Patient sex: F
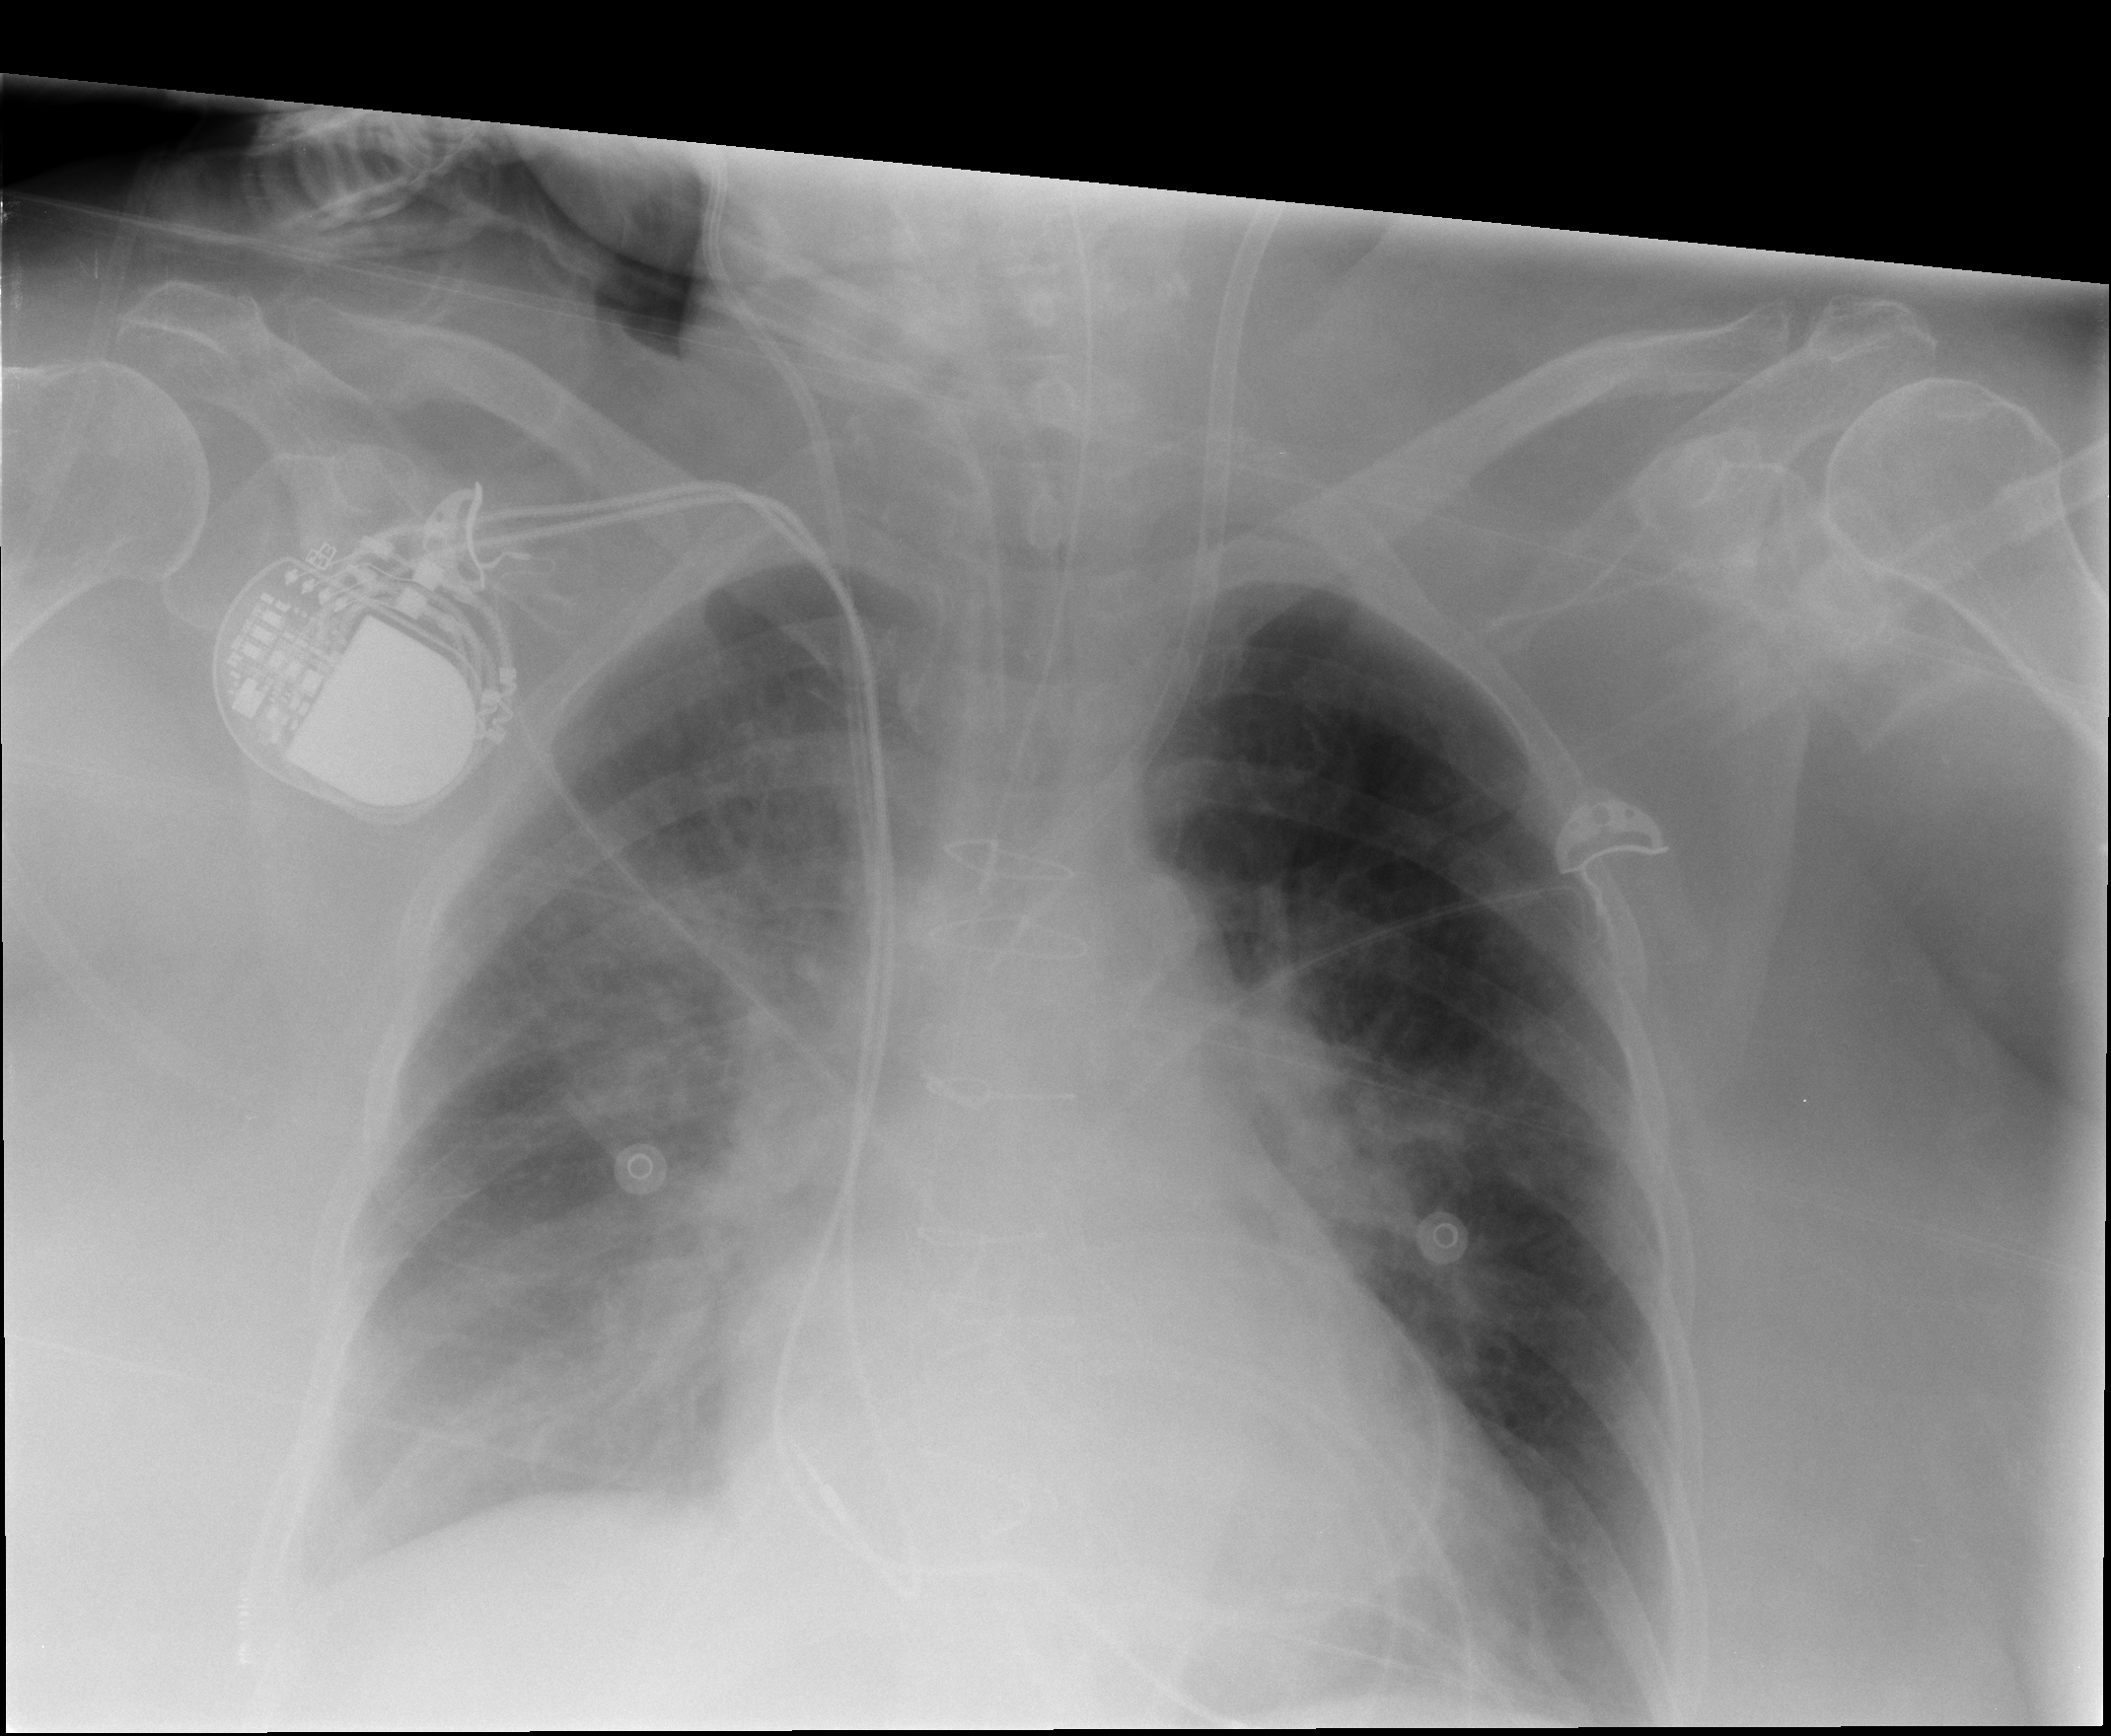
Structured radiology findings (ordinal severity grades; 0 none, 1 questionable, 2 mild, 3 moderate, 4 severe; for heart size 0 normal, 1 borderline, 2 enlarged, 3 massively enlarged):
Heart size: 0
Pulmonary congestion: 2
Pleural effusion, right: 2
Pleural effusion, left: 0
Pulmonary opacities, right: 2
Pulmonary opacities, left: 0
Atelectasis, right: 2
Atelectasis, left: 0